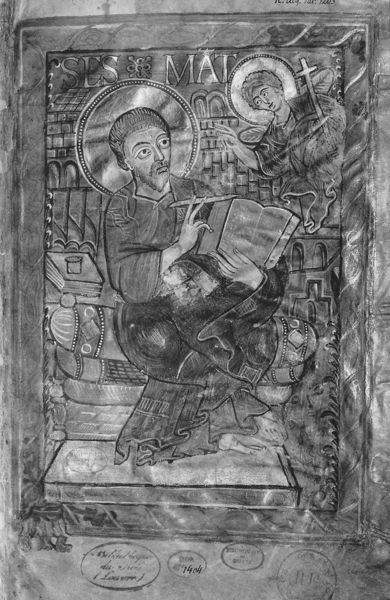
Titel: Godescalc Evangelistar
Standort: Herkunftsort: Aachen (EU - D)
Institution: Paris, Bibliothèque Nationale
Schlagwörter: feder, himmel, mann, weiß, sitzen, männer, schwarz, zeichnung, gebäude, bibel, gesicht, rahmen, gewand, engel, schrift, kissen, thron, rauchen, foto, buch, kreuz, druck, text, stempel, beten, franz, stift, heiligenschein, nimbus, jesus, schreiben, heiliger, griffel, heilig, attribut, heiligenbild, schneidersitz, latein, jesuskind, assissi, buchmalerei, evangelist, matthäus, mathäus, eingabe, bucgmalerei